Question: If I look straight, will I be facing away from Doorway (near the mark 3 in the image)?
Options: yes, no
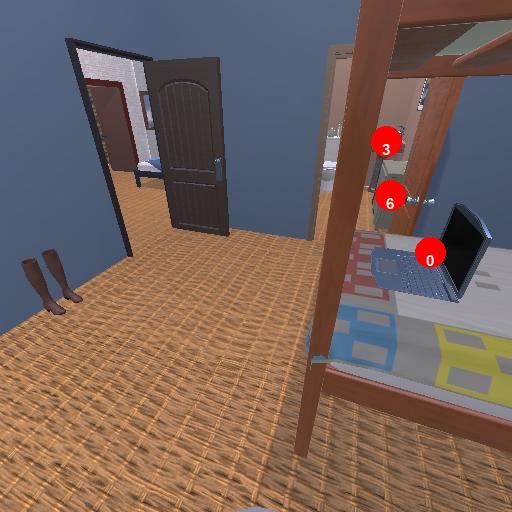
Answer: yes